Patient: sex M, age 62
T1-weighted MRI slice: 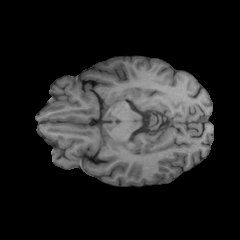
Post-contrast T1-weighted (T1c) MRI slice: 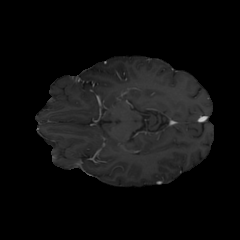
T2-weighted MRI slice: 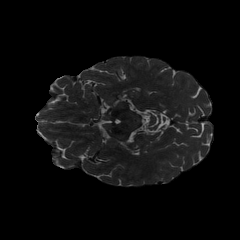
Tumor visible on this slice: no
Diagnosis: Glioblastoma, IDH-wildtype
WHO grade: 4